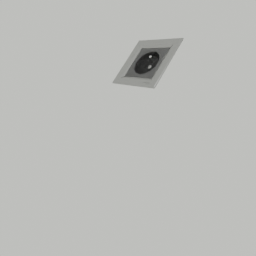
Label: appliances